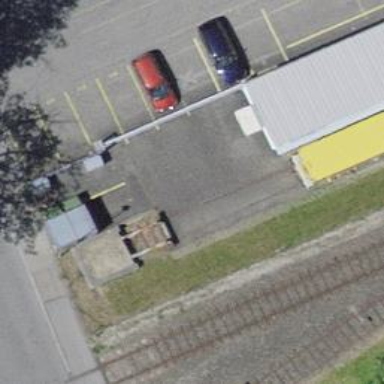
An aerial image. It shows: Railway buffer stop.